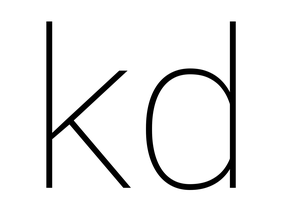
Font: Roboto_Thin